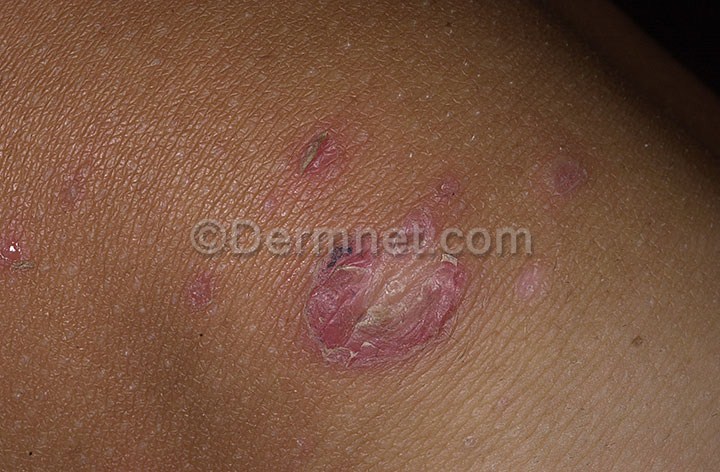
Disease: Cellulitis Impetigo and other Bacterial Infections